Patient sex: M
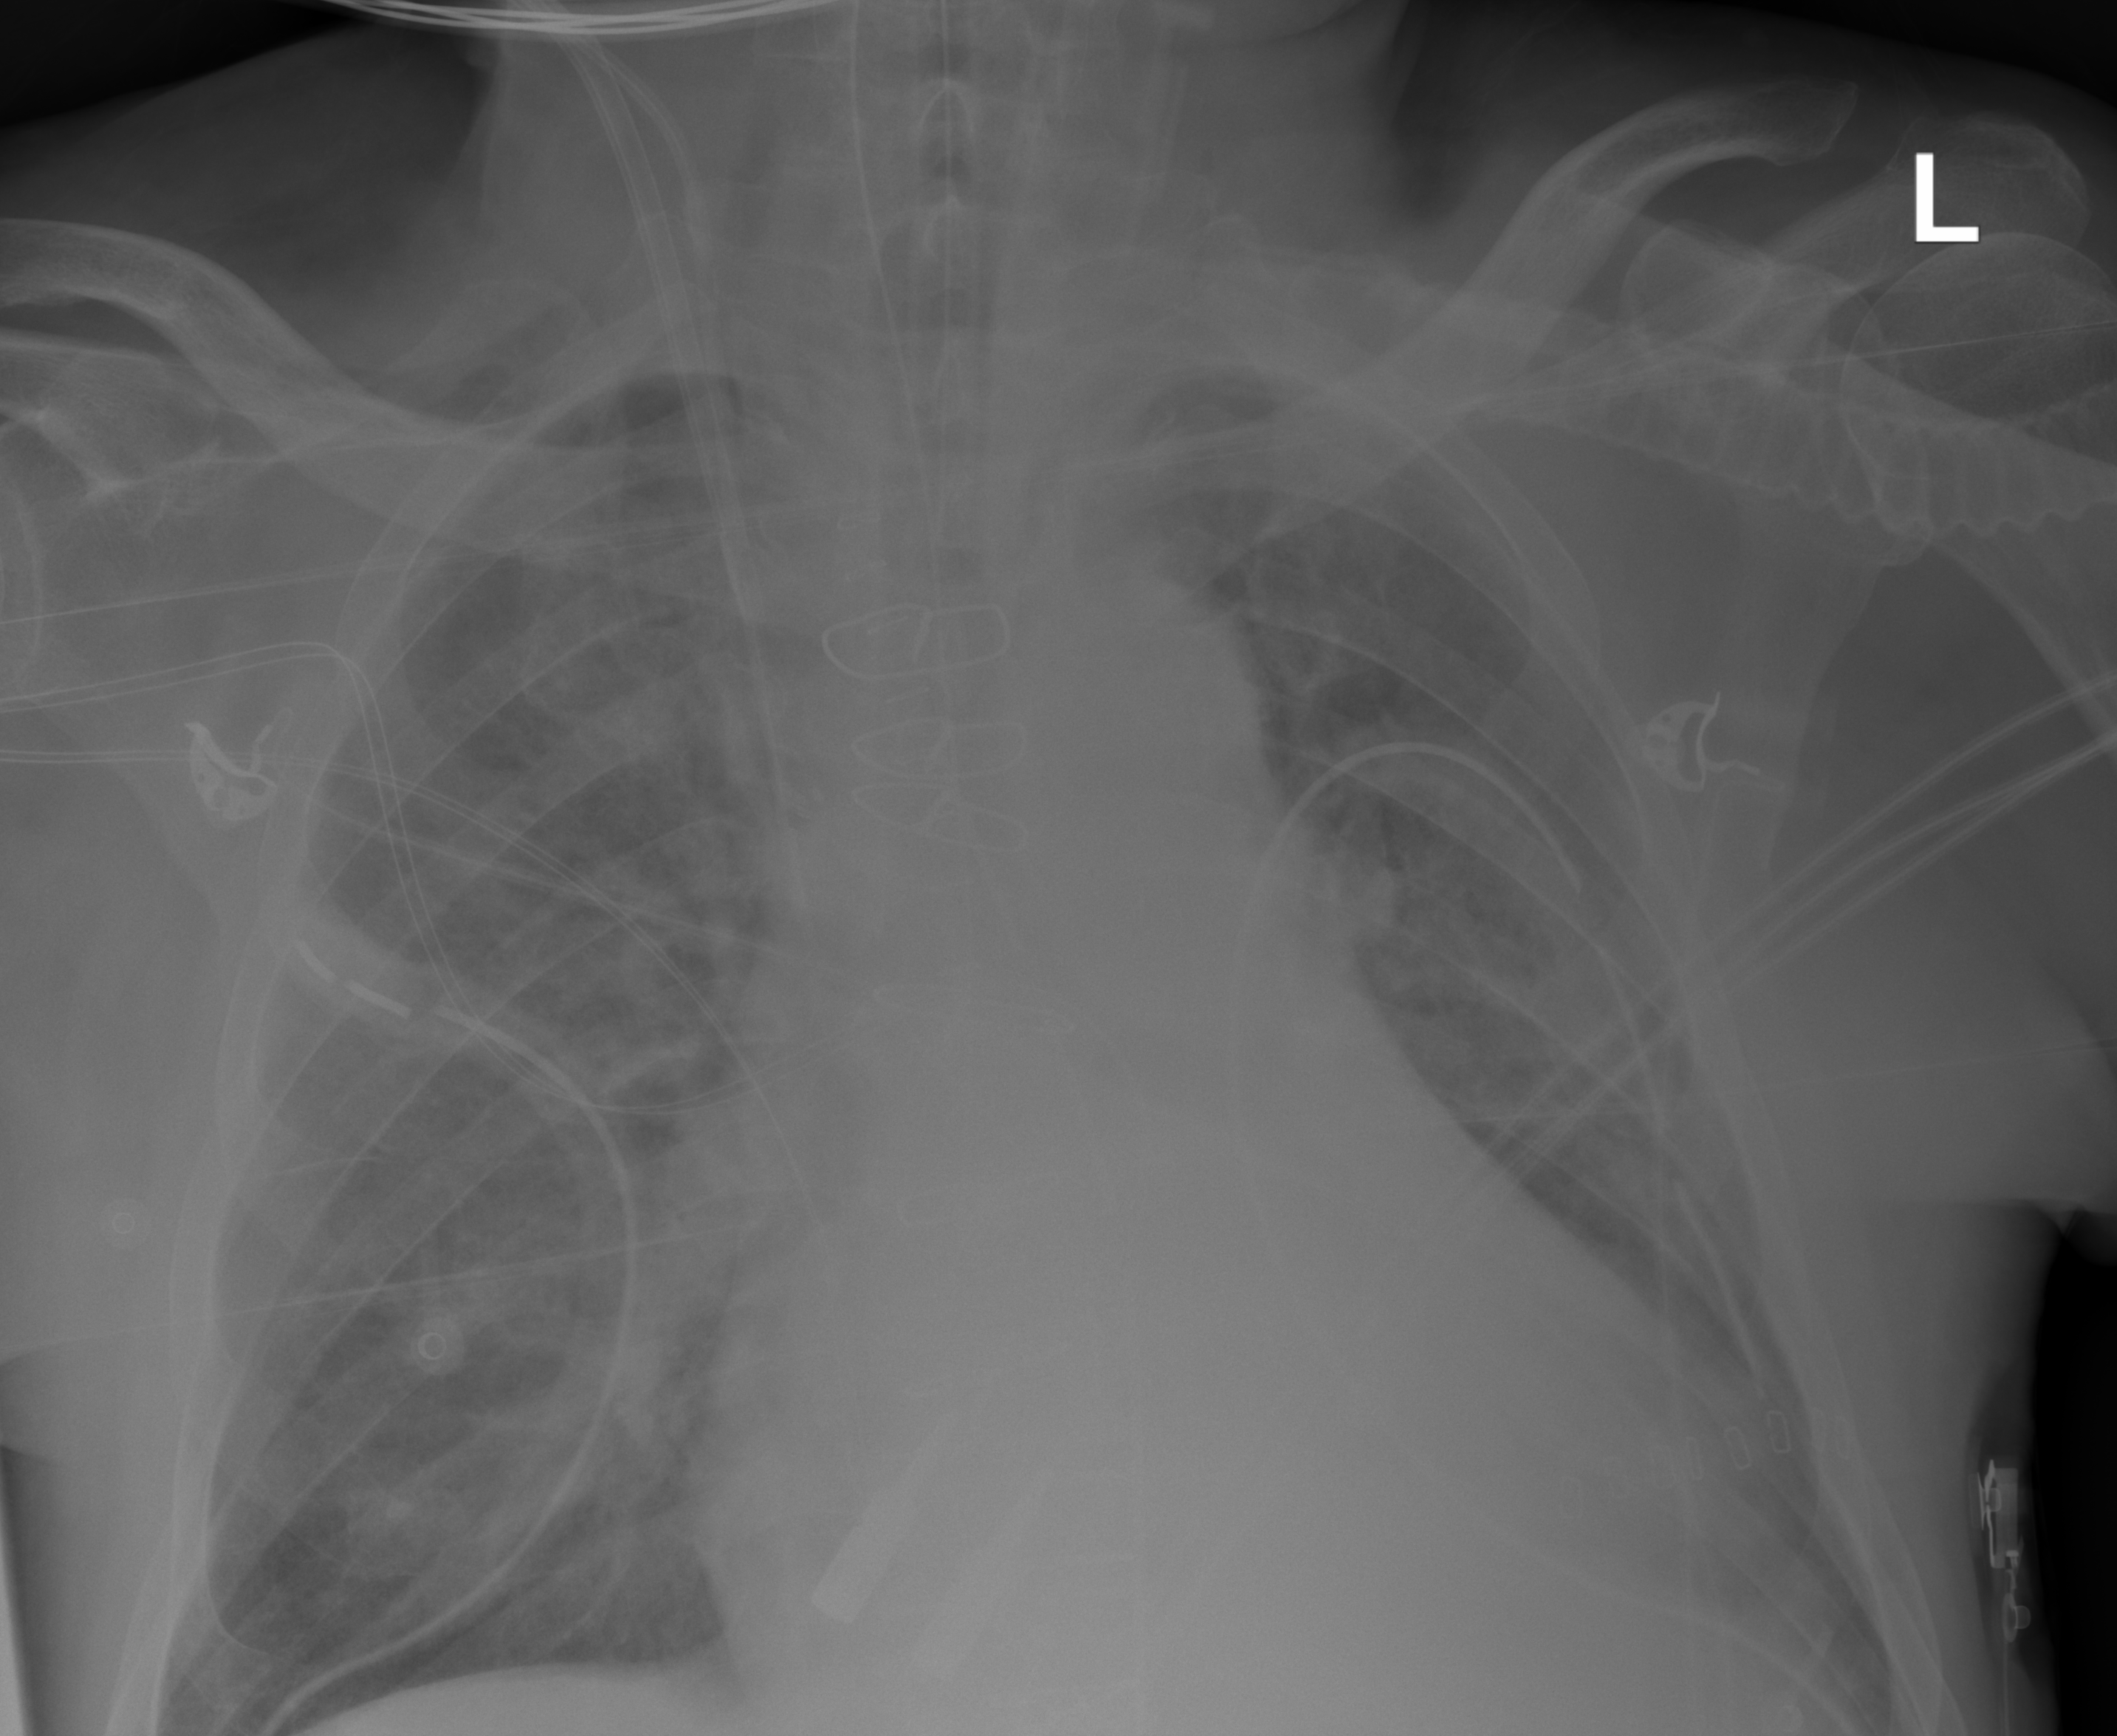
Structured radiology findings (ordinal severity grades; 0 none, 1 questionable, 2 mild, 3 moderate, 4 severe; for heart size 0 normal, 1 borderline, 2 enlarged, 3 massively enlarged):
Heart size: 2
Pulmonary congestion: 2
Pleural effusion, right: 0
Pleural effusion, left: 1
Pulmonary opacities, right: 2
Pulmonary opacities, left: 2
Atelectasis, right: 0
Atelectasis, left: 2